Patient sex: M
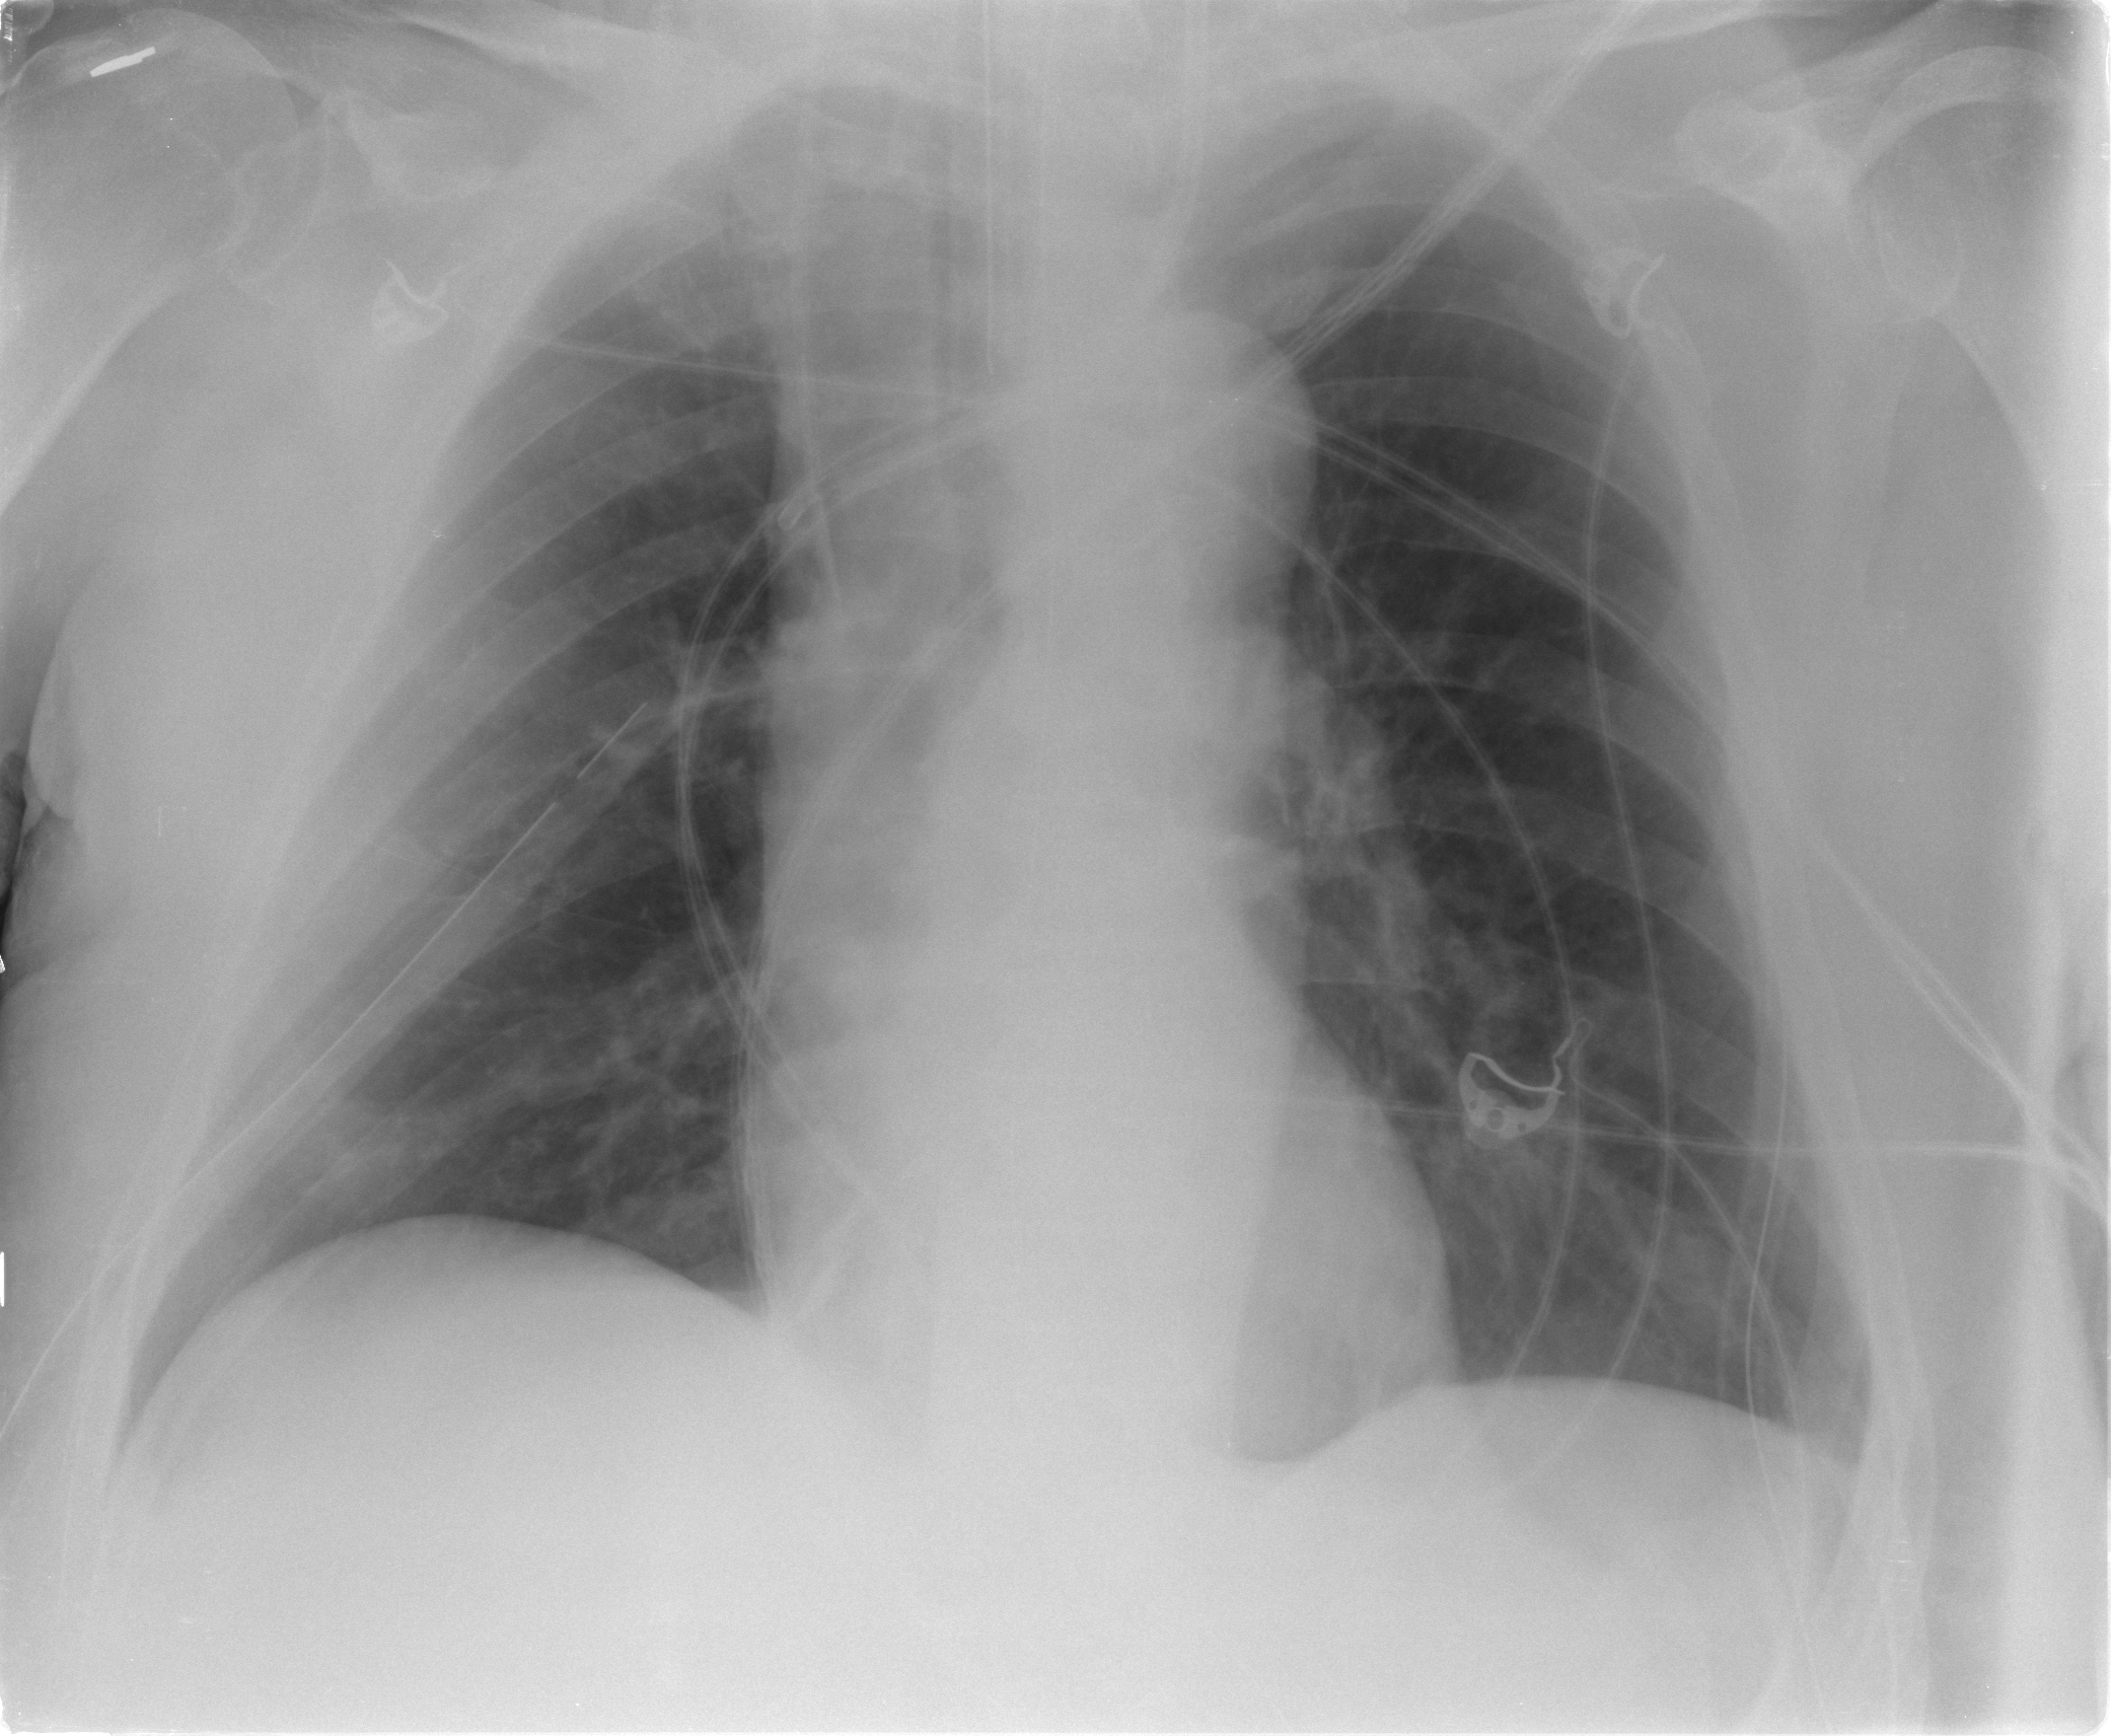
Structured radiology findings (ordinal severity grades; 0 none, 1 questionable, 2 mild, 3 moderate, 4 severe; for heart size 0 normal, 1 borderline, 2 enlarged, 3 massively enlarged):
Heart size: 0
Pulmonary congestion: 0
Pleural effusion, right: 0
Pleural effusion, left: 0
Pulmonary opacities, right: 0
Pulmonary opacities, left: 0
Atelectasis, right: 1
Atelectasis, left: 1